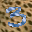
Label: 3